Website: macys
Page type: delivery-shipping
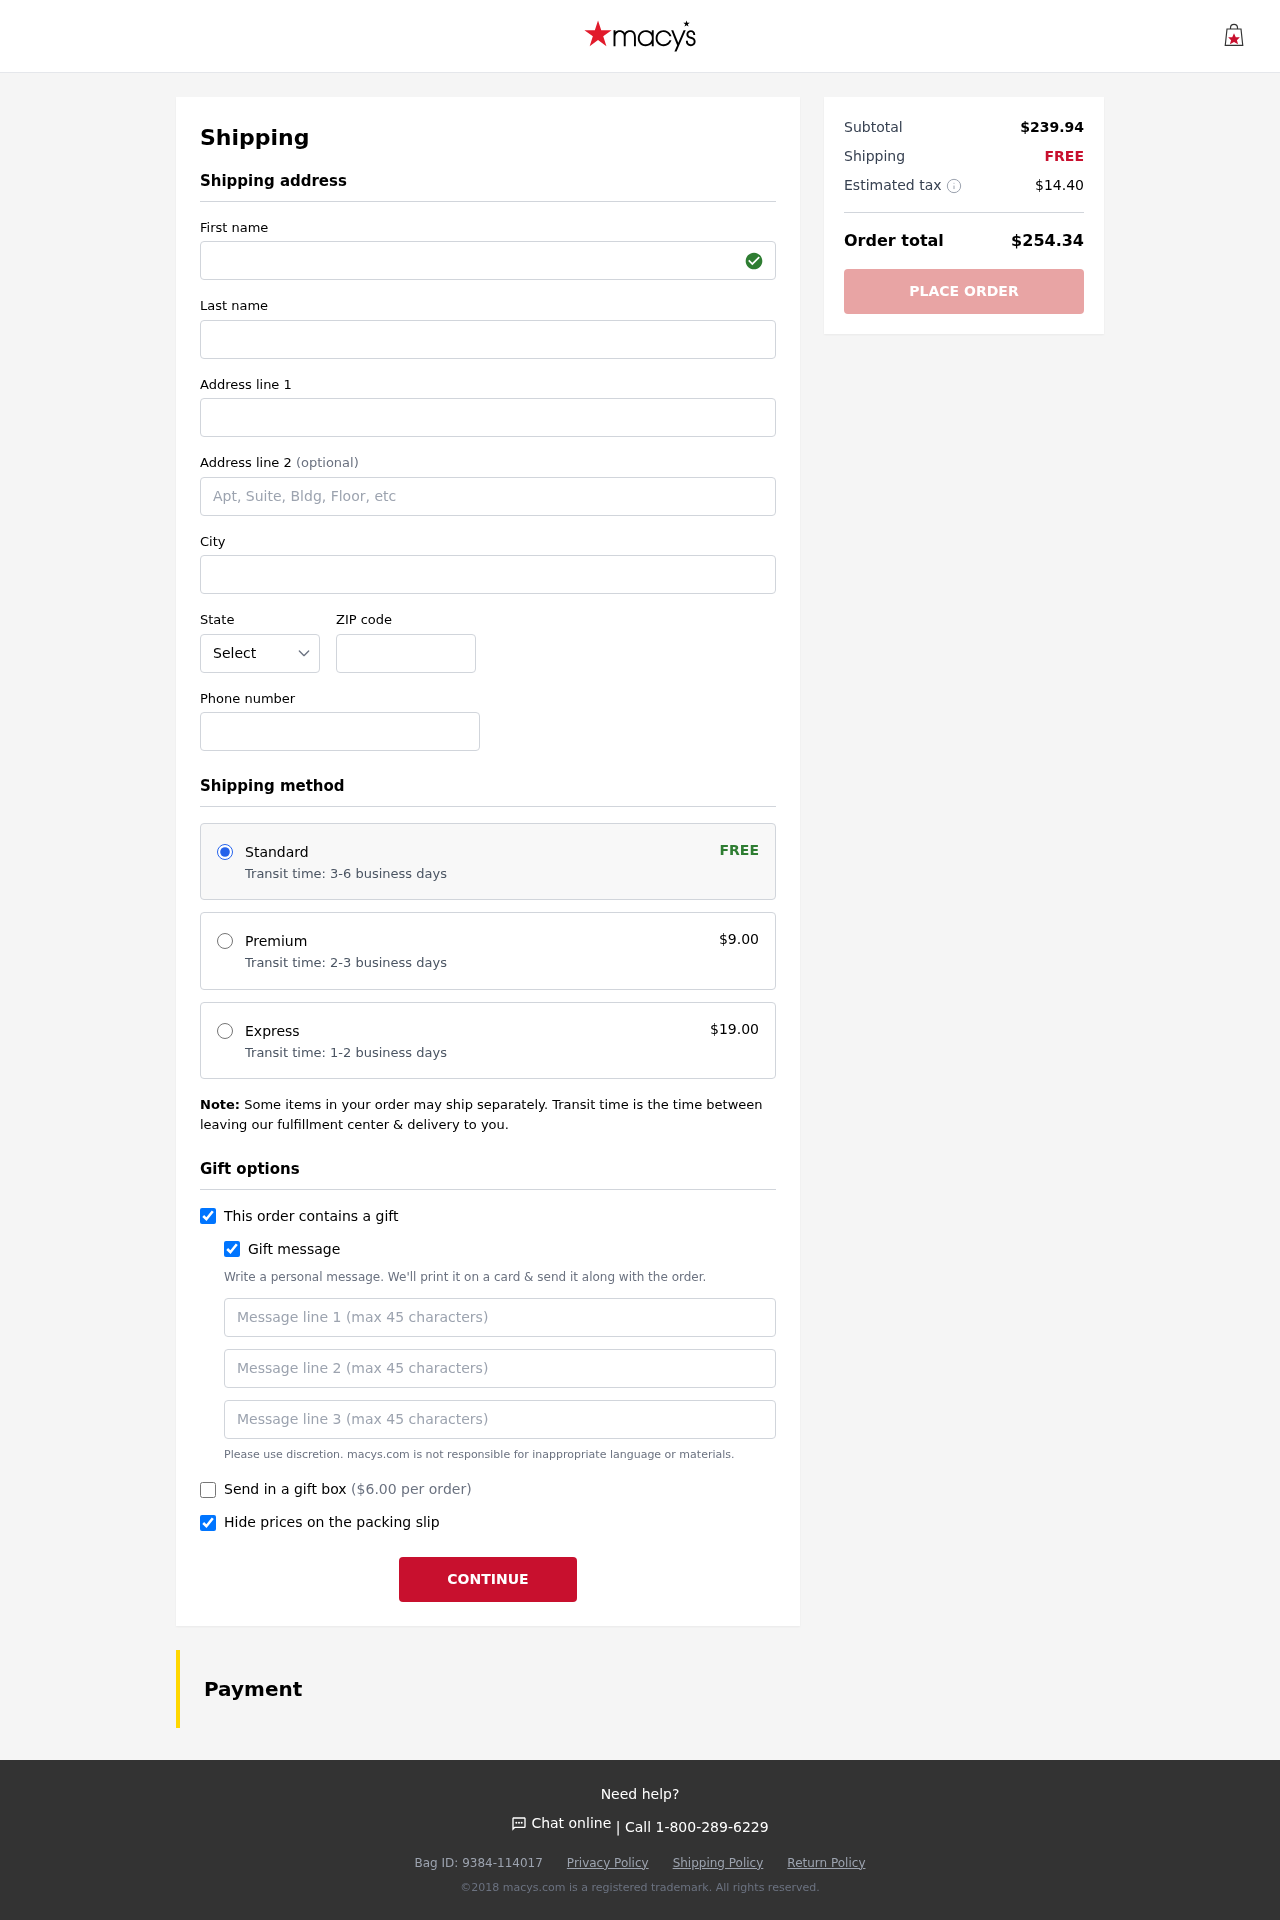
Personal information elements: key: PII_STATE_ABBR
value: AK
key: PII_FIRSTNAME
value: Lindsay
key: PII_LASTNAME
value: Warner
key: PII_STREET
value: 907 Mclean Estate Apt. 572
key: PII_STREET2
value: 24912 Oconnell Ridge Apt. 940
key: PII_CITY
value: Rothborough
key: PII_POSTCODE
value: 95513
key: PII_PHONE
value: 4532618390
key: PII_GIFT_MESSAGE
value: Happy Birthday, Antonio! I saw this beautiful bracelet and immediately thought of you—it’s perfect for adding a little shine to your style. Can’t wait to celebrate you today!  Lindsay
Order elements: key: ORDER_SHIPPING_STANDARD
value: Transit time: 3-6 business days
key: ORDER_SHIPPING_COST
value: FREE
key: ORDER_SHIPPING_PREMIUM
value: Transit time: 2-3 business days
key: ORDER_SHIPPING_PREMIUM_PRICE
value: $9.00
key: ORDER_SHIPPING_EXPRESS
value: Transit time: 1-2 business days
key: ORDER_SHIPPING_EXPRESS_PRICE
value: $19.00
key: ORDER_GIFT_BOX_PRICE
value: ($6.00 per order)
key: ORDER_SUBTOTAL
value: $239.94
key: ORDER_SHIPPING_COST2
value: FREE
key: ORDER_TAX
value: $14.40
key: ORDER_TOTAL
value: $254.34